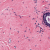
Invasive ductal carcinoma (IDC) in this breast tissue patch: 0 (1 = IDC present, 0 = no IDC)